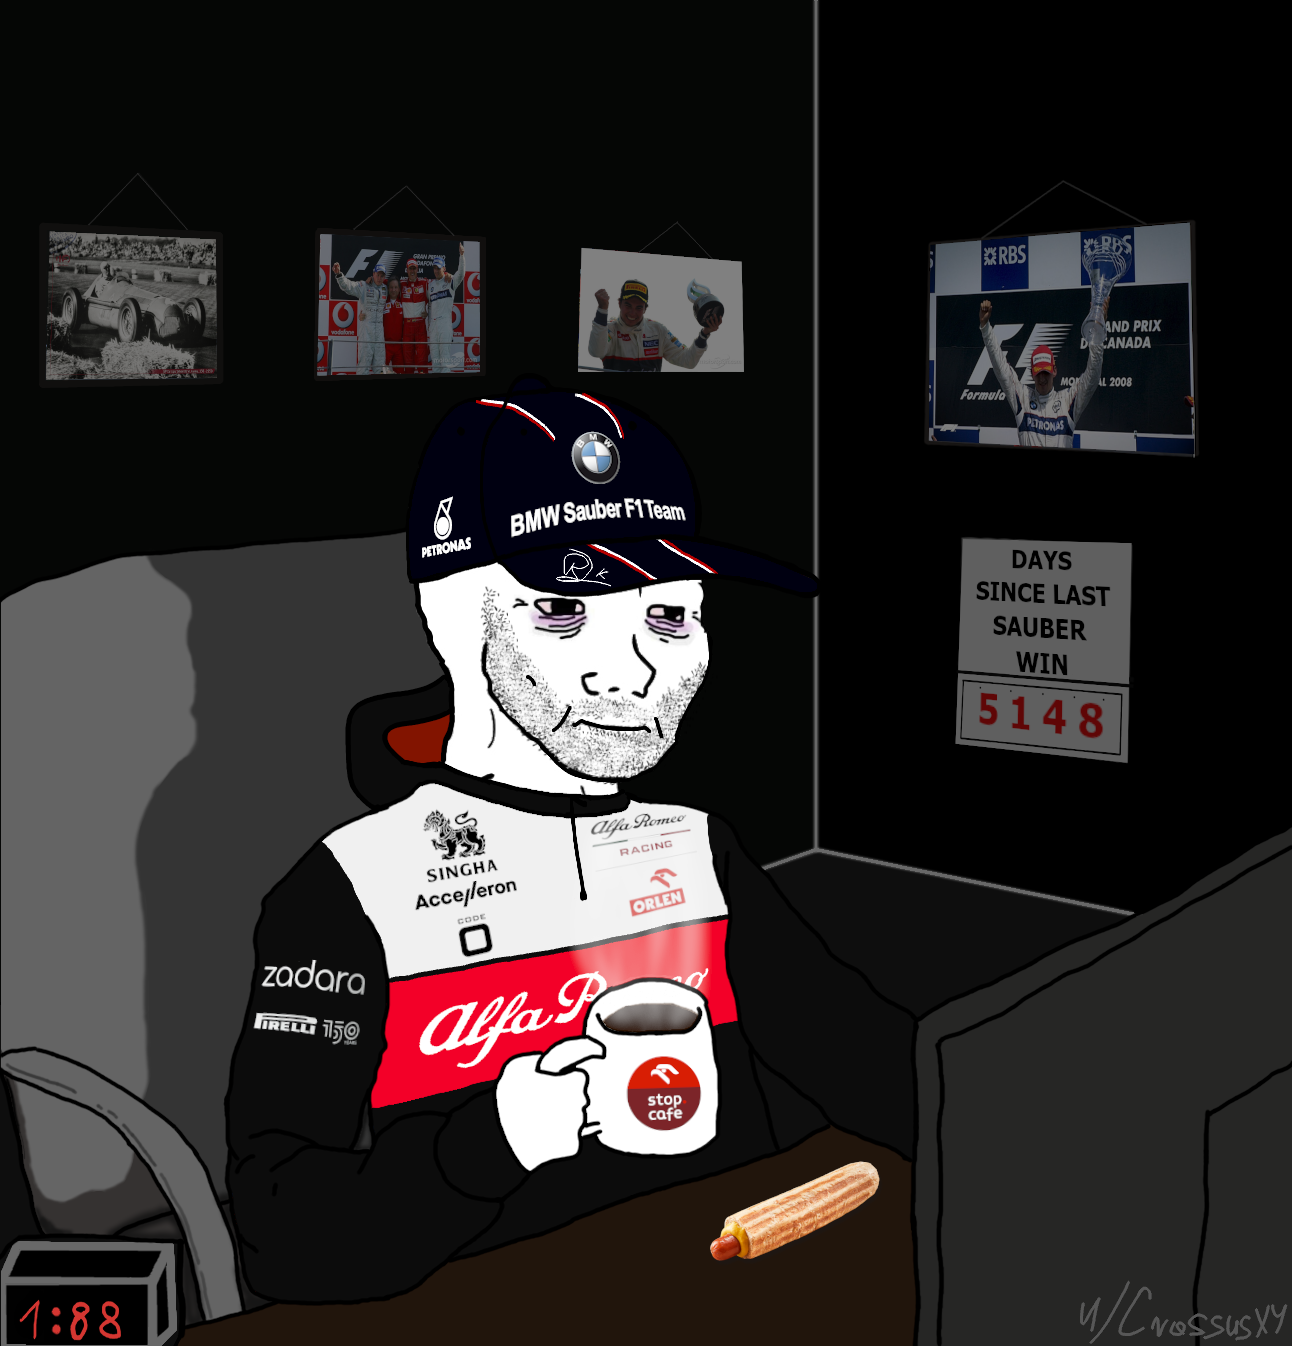
Label: 5_Wojak_with_Background